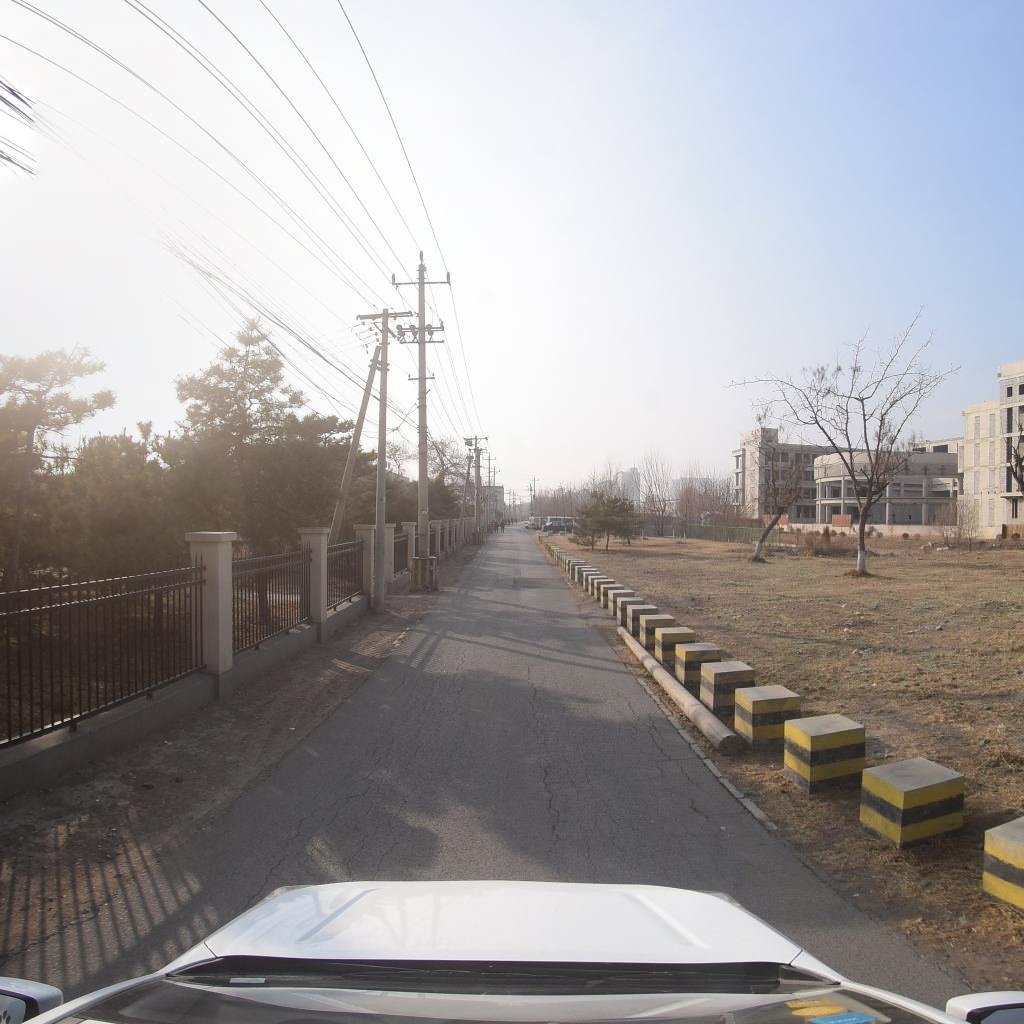
Region: Fengtai
Road damage annotations: alligator crack, alligator crack